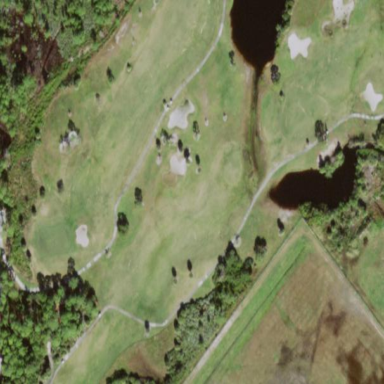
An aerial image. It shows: Golf fairway surrounded by grass.